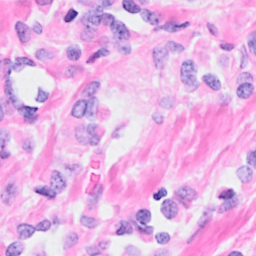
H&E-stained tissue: Breast